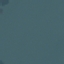
Label: SeaLake